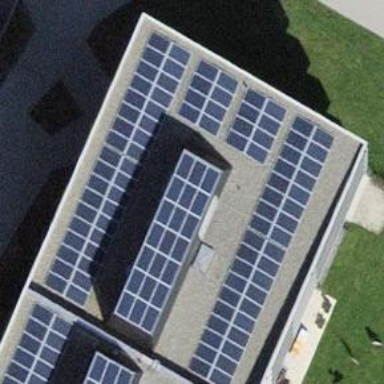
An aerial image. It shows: Solar power generator with photovoltaic panels.